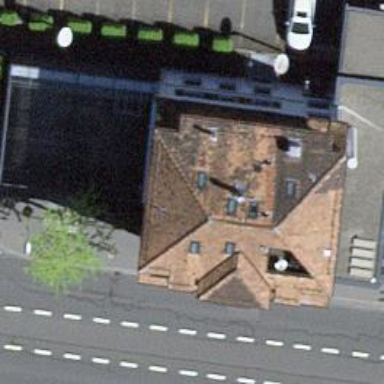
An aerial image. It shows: Hotel.